Field crop: maize
Growth stage: 2
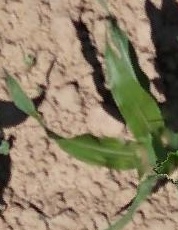
Species: maize